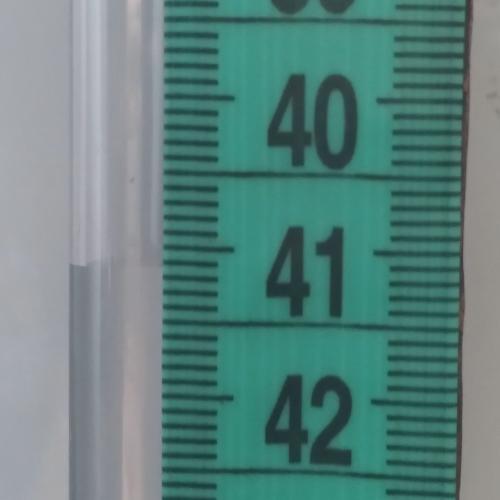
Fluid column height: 41.1 cm